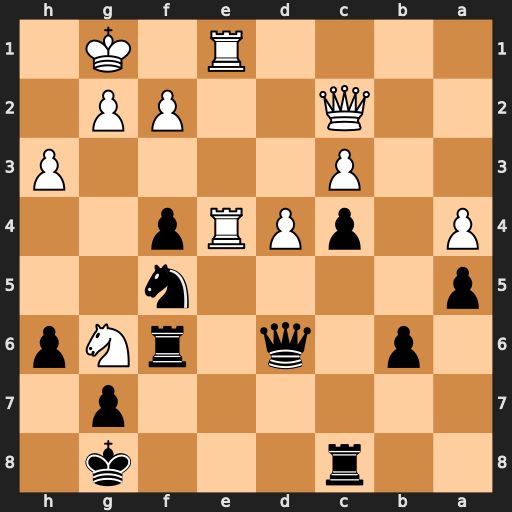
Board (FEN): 2r3k1/6p1/1p1q1rNp/p4n2/P1pPRp2/2P4P/2Q2PP1/4R1K1
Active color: b
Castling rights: -
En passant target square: -
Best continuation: Rxg6 Re8+ Rxe8 Rxe8+ Kf7